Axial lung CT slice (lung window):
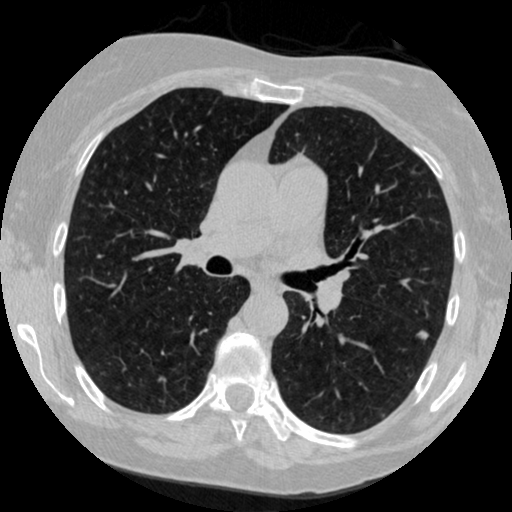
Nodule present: yes
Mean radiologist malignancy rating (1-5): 2.5